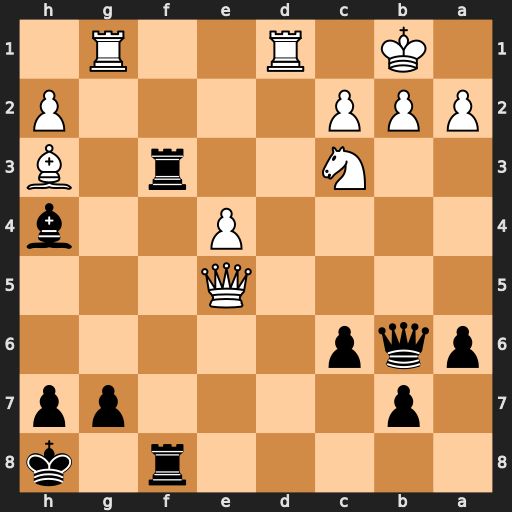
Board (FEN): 5r1k/1p4pp/pqp5/4Q3/4P2b/2N2r1B/PPP4P/1K1R2R1
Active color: b
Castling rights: -
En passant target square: -
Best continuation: Bf6 Qd6 Bxc3